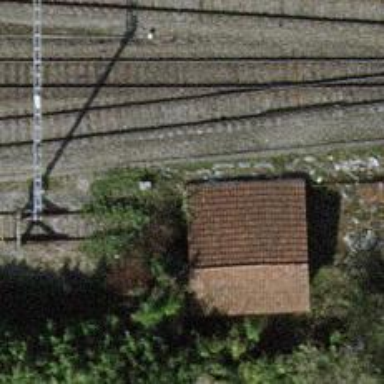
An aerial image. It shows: Railway buffer stop.